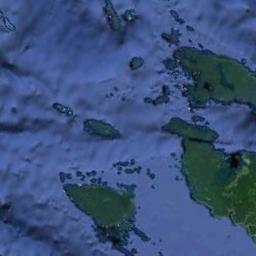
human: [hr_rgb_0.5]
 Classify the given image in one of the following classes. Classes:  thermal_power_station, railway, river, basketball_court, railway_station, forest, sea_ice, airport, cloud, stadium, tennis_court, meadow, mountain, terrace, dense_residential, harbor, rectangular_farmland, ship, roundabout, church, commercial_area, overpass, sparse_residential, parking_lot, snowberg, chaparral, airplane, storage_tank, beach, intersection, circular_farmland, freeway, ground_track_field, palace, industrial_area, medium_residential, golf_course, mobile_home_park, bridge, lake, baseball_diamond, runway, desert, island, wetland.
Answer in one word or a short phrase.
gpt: island